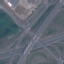
Land use / land cover class: Highway